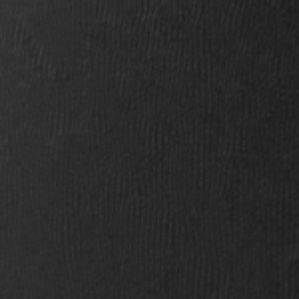
Label: frost